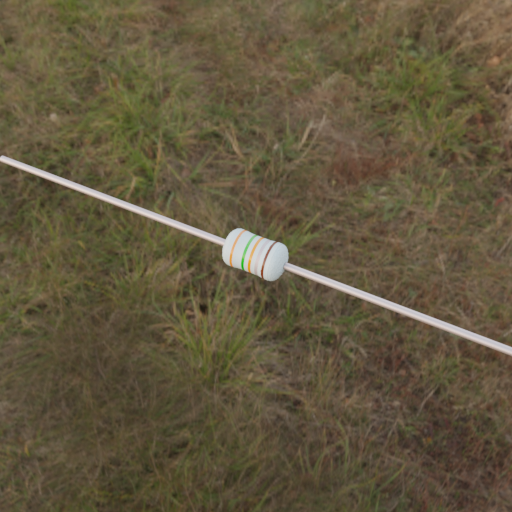
Resistor colour bands (in order): orange, green, orange, silver, brown